Aerial crown-view tile of a tropical tree (Barro Colorado Island, Panama), acquired 20241014:
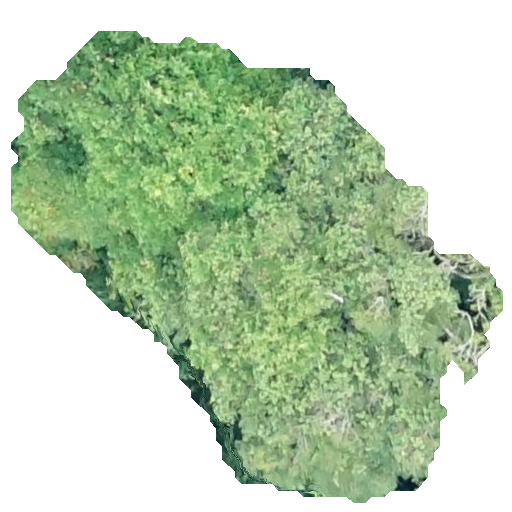
Species: Jacaranda copaia
GBIF accepted scientific name: Jacaranda copaia
Crown area: 218.183 m²